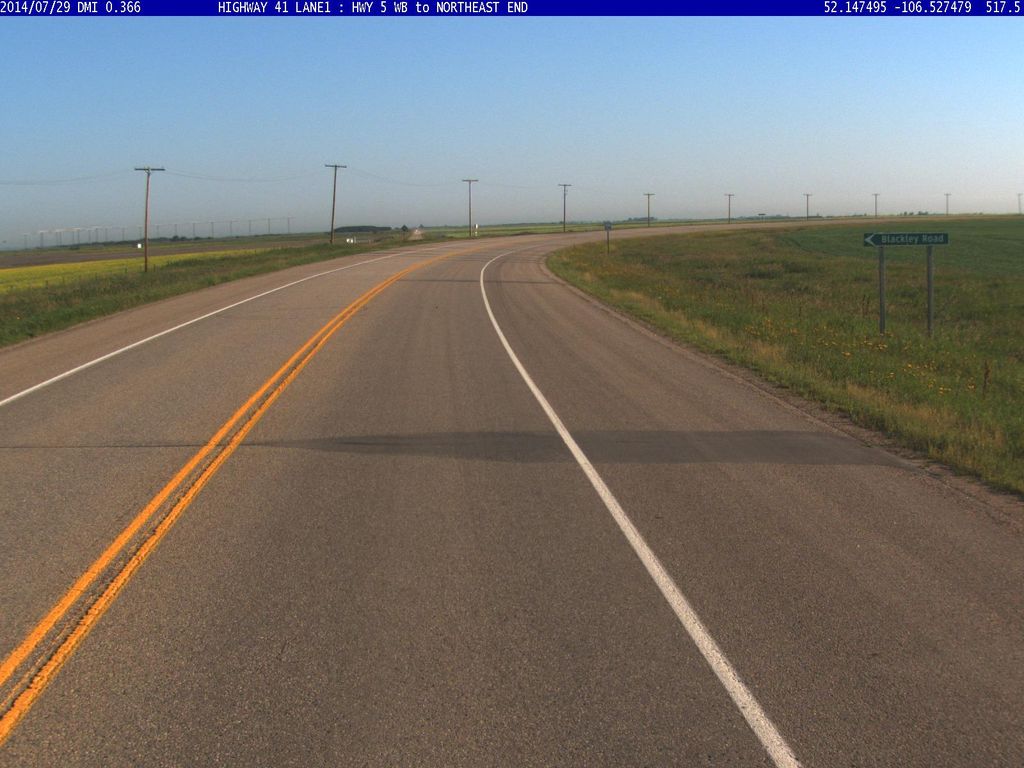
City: saskatoon